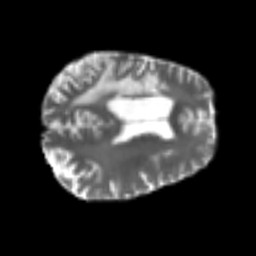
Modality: T2w
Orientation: axial
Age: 43
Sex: male
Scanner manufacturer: siemens
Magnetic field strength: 3 T
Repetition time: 4.999 s
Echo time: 0.07946 s